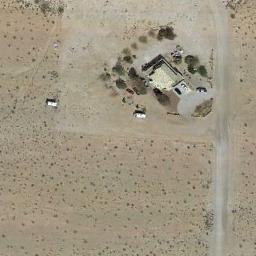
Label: sparse_residential